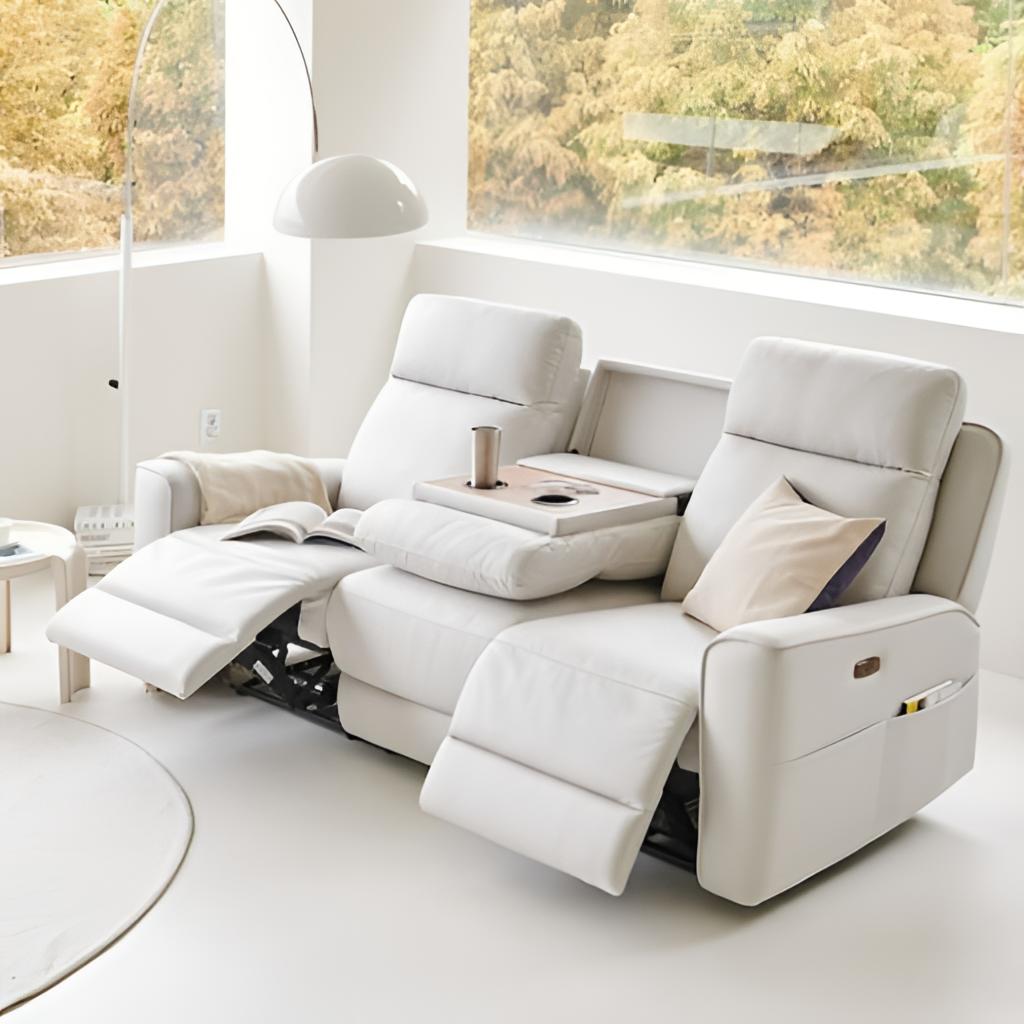
leather recliner, living room, cream tile flooring, with solid pattern, paint wallpaper, with solid pattern, modern